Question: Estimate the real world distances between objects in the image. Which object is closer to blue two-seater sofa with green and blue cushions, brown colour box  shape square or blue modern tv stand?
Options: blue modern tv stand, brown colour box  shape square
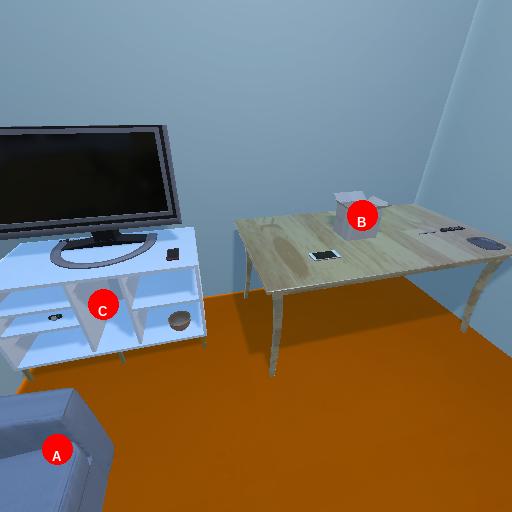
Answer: blue modern tv stand